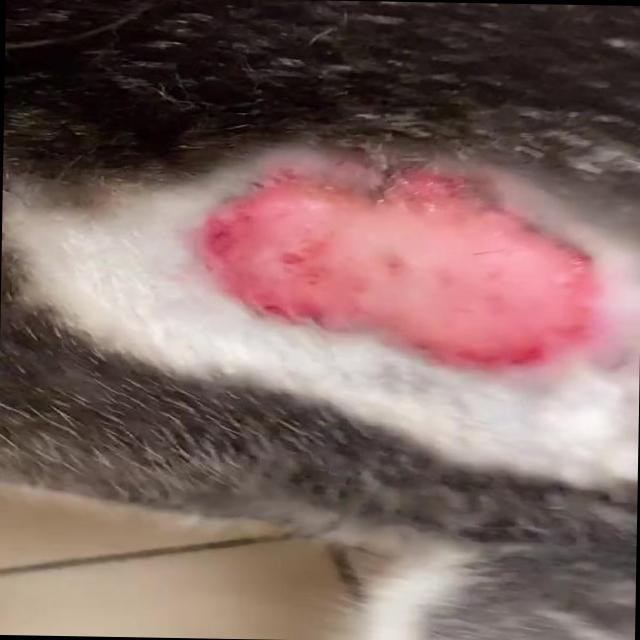
Canine dermatitis — inflammation of the skin presenting with erythema, pruritus, papules, and excoriation. May be allergic, contact, or atopic in origin.